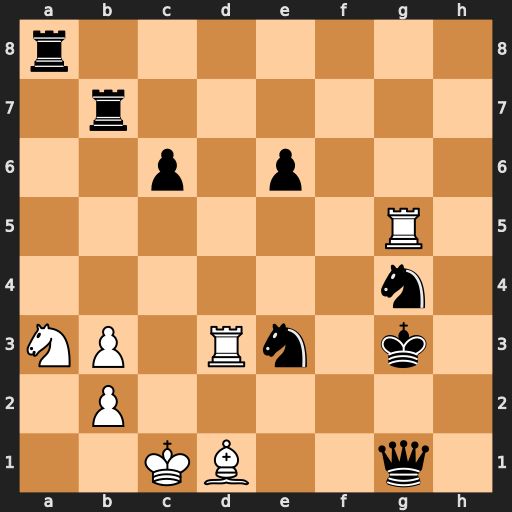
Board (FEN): r7/1r6/2p1p3/6R1/6n1/NP1Rn1k1/1P6/2KB2q1
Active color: w
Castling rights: -
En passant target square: -
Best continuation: Rxg4+ Kh2 Rxg1 Kxg1 Rxe3